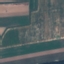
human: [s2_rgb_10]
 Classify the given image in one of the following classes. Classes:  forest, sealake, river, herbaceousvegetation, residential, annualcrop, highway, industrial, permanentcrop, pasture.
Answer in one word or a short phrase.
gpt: AnnualCrop